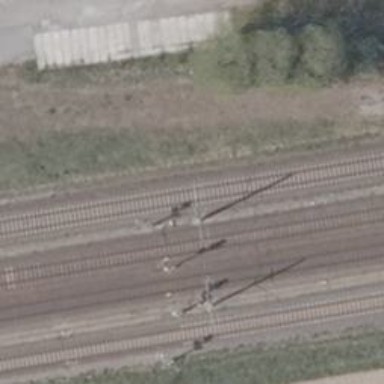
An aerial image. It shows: Railway signal.